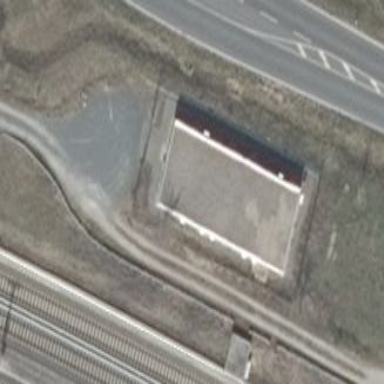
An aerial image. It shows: Building that serves as railway signal box.